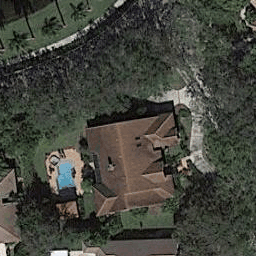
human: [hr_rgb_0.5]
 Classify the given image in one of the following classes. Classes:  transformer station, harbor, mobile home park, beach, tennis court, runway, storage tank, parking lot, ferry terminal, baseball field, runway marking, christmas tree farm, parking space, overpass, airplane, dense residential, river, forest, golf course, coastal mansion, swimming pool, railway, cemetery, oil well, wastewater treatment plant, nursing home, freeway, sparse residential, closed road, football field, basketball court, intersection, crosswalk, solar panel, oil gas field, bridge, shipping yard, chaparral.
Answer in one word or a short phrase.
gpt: sparse residential